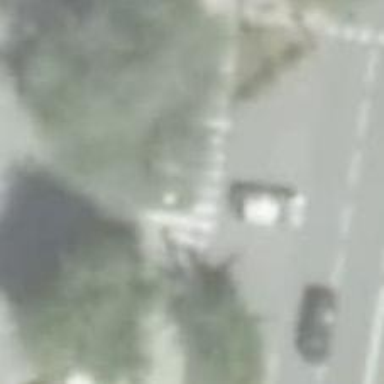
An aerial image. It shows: Footway crossing with marked paving stones.